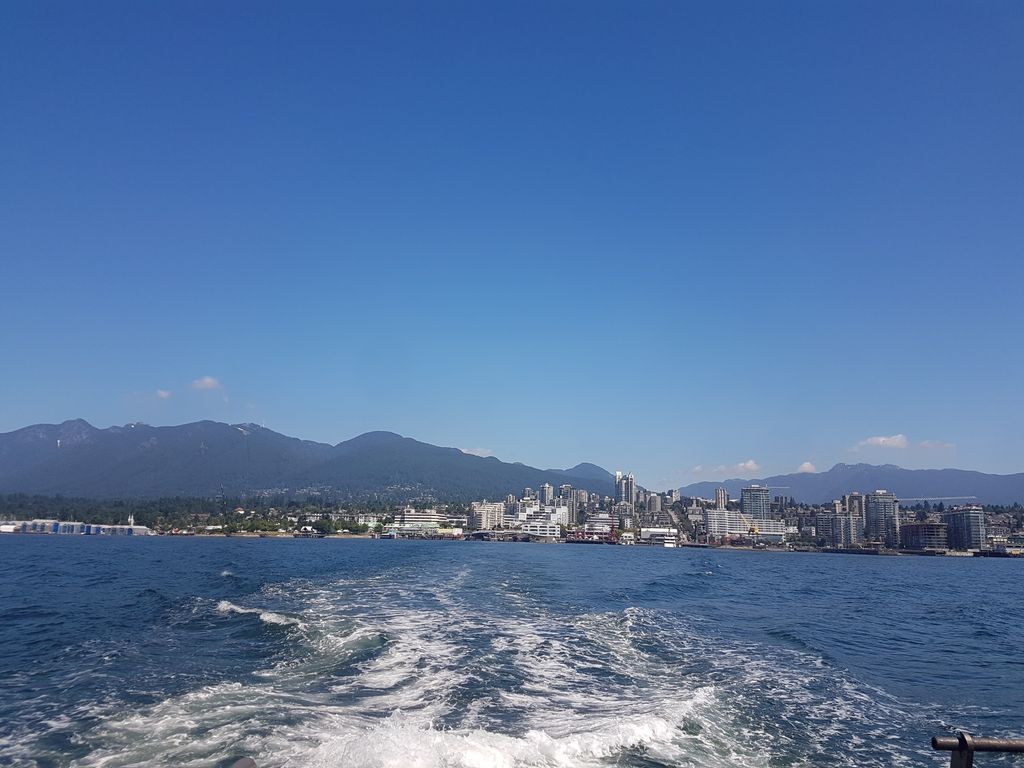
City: vancouver